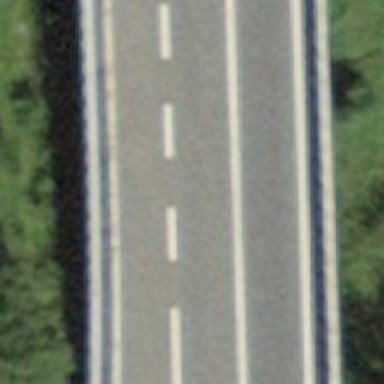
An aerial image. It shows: Motorway junction.